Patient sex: F
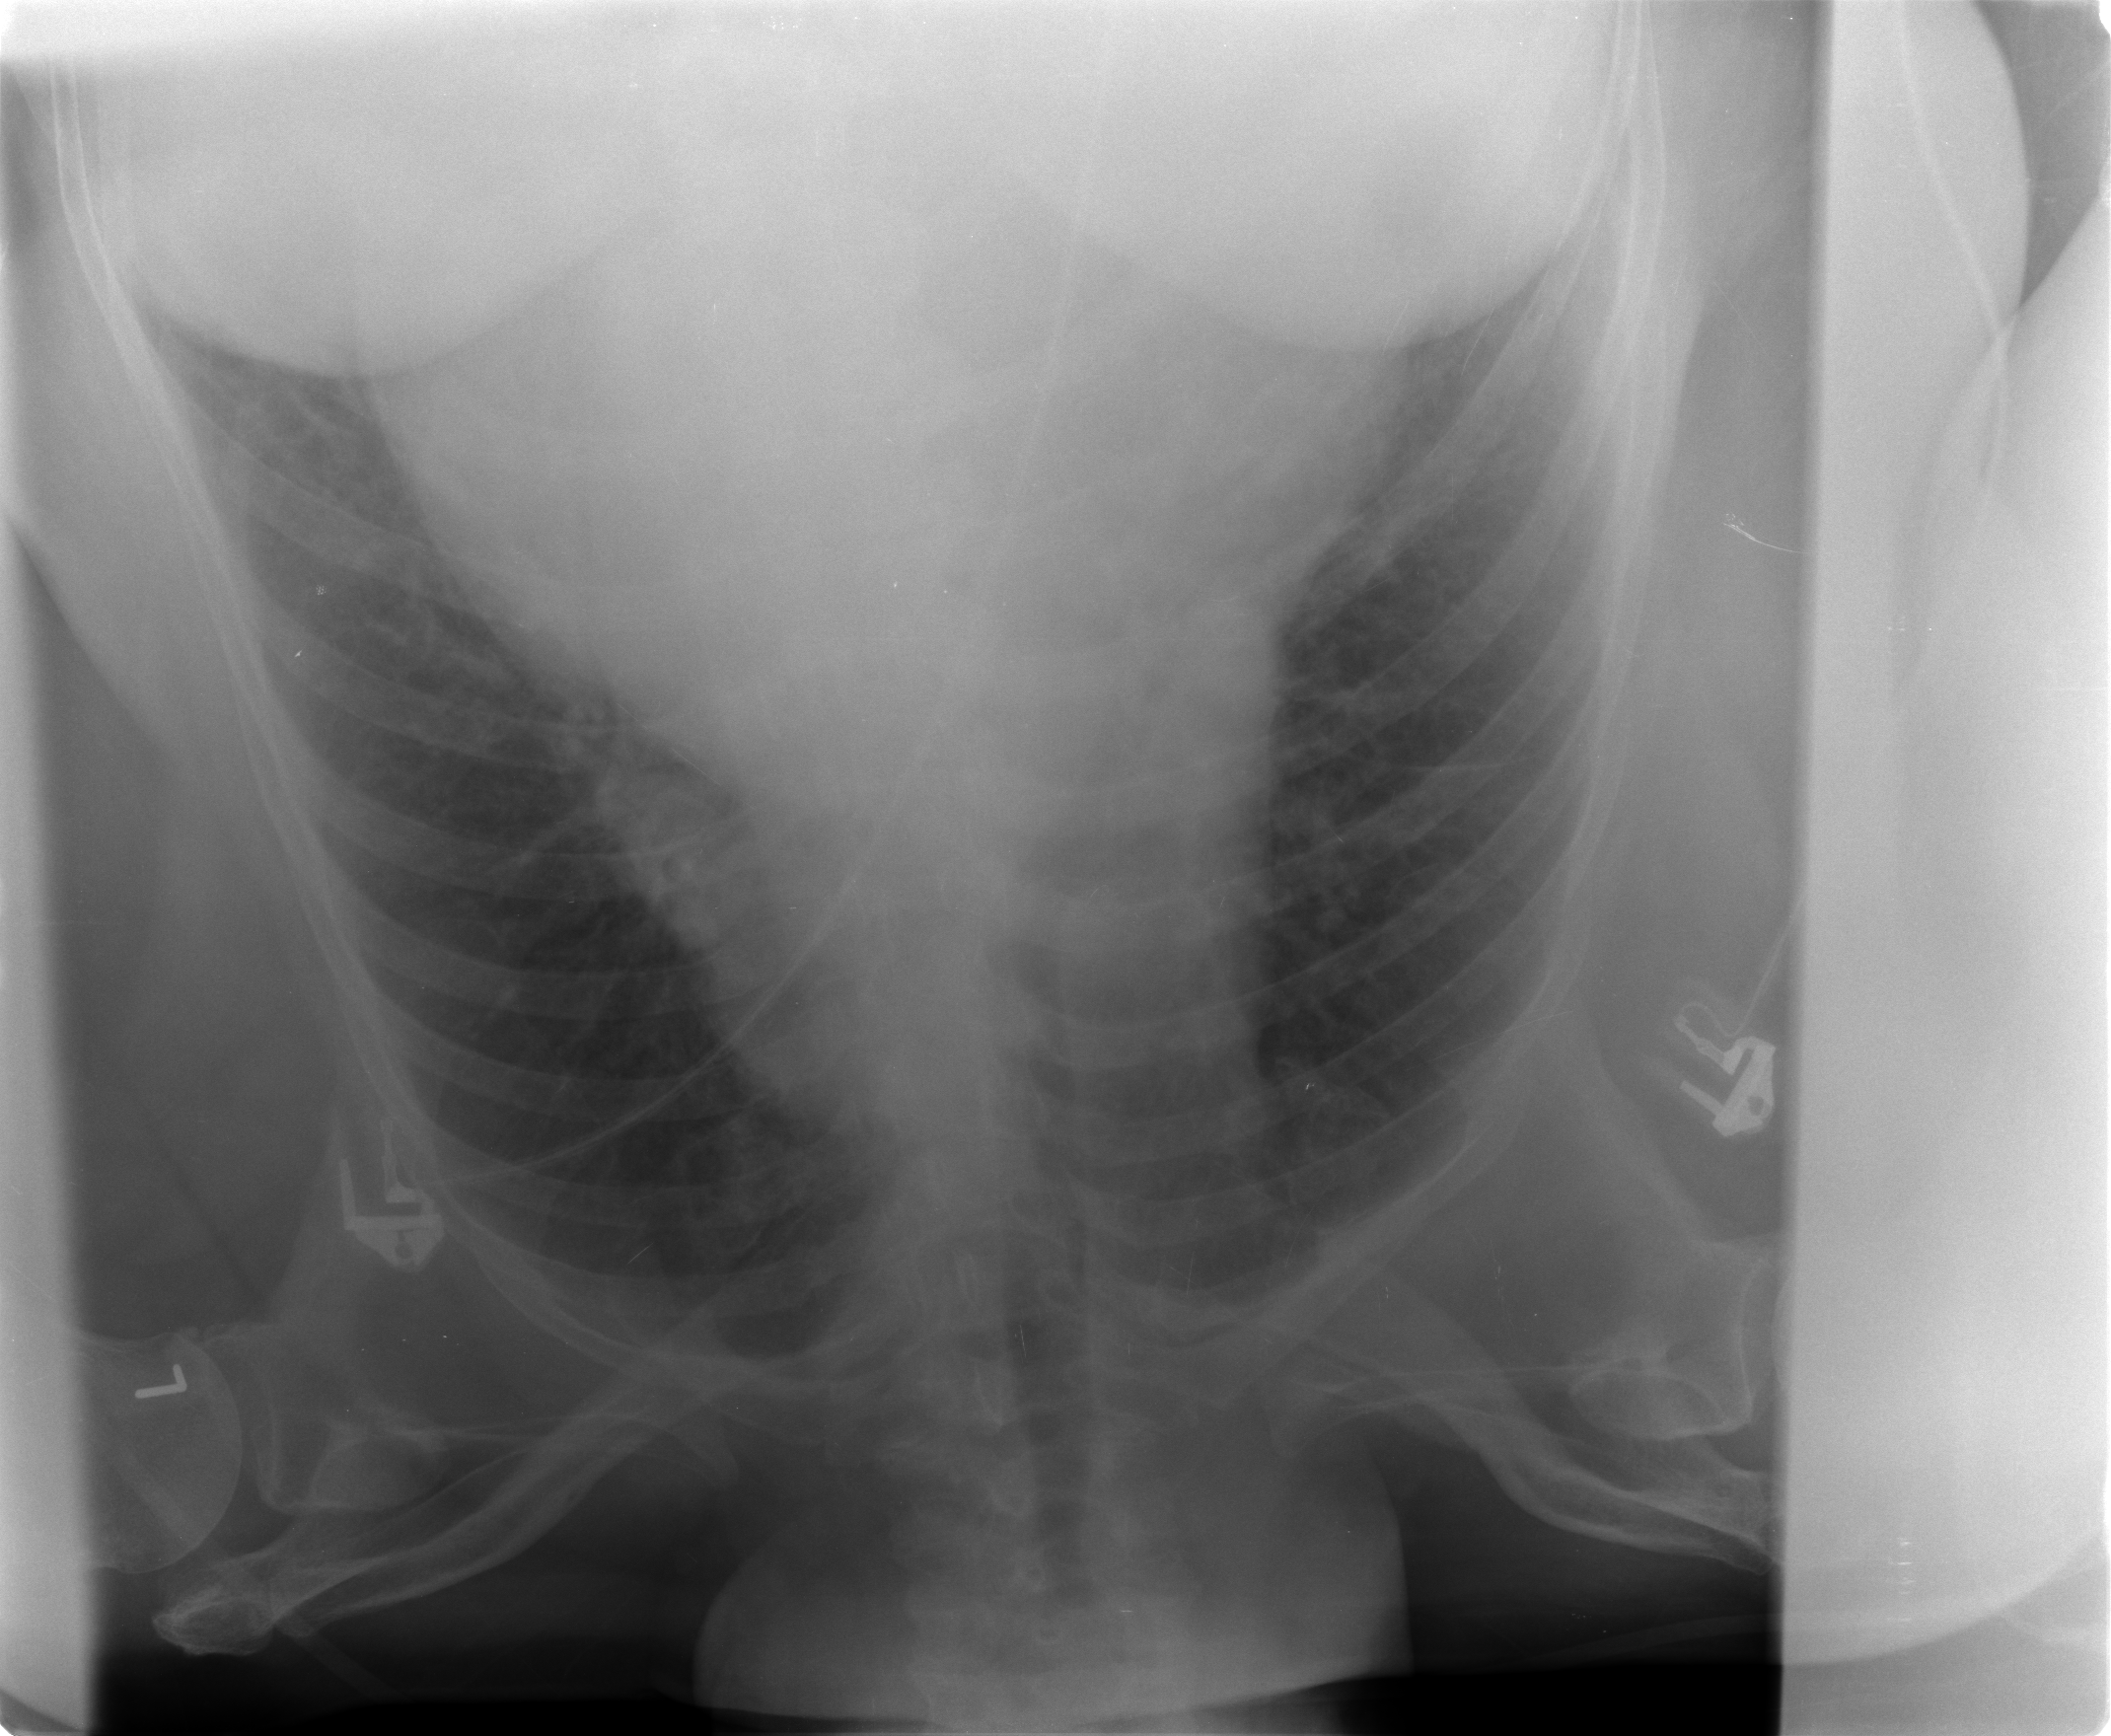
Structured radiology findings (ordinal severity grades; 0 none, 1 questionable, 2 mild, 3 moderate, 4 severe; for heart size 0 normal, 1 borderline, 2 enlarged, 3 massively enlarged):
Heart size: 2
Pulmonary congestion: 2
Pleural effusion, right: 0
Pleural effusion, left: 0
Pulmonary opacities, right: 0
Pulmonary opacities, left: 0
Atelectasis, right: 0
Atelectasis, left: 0